Field crop: maize
Growth stage: 2
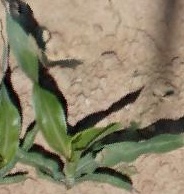
Species: maize